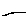
Label: line